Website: walmart
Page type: billing-address
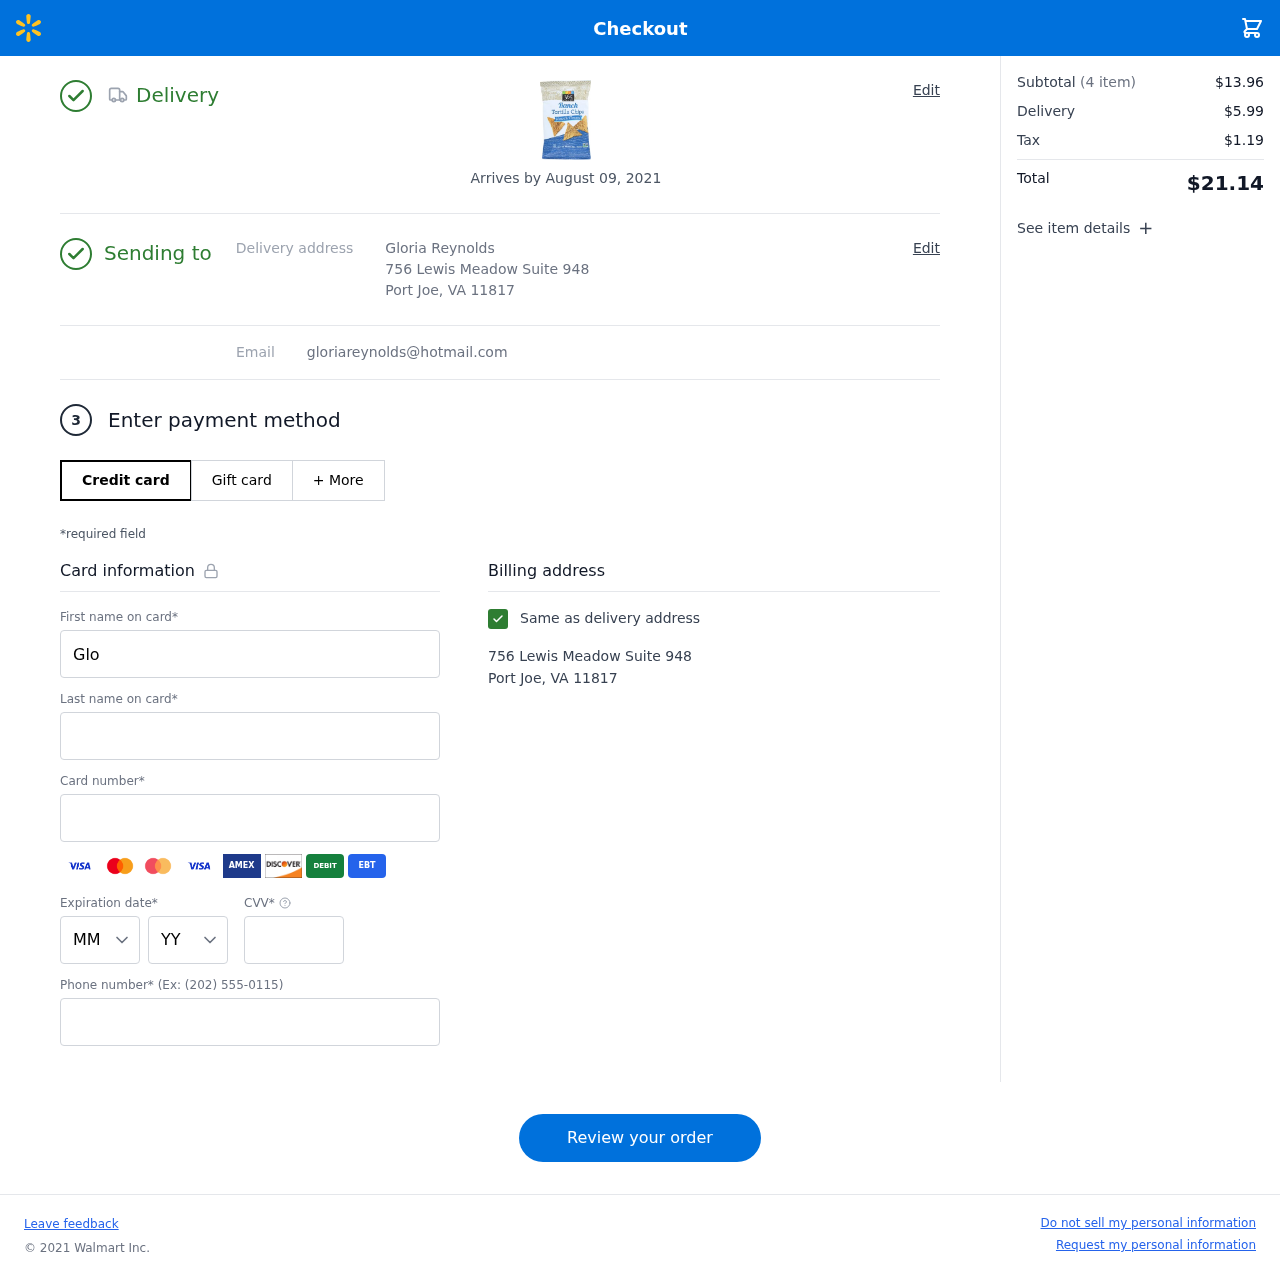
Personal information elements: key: PII_CARD_CVV
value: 1082
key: PII_CARD_EXPIRY_MONTH
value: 10
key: PII_CARD_EXPIRY_YEAR
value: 30
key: PII_CARD_NUMBER
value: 3479 0359 2006 941
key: PII_EMAIL
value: gloriareynolds@hotmail.com
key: PII_FIRSTNAME
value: Gloria
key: PII_FULLNAME
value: Gloria Reynolds
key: PII_LASTNAME
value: Reynolds
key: PII_PHONE
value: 2404789156
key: PII_STREET
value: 756 Lewis Meadow Suite 948
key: PII_CITY_STATE_ZIP
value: Port Joe, VA 11817
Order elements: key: ORDER_DELIVERY_DATE
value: Arrives by August 09, 2021
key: ORDER_NUM_ITEMS
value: (4 item)
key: ORDER_SUBTOTAL
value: $13.96
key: ORDER_SHIPPING_COST
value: $5.99
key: ORDER_TAX
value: $1.19
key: ORDER_TOTAL
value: $21.14